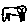
Label: cat